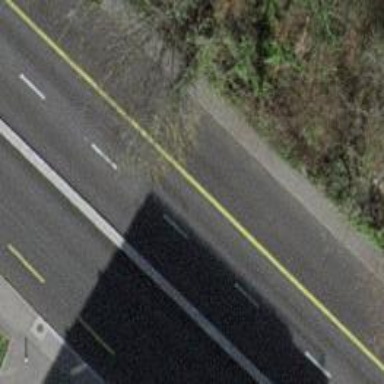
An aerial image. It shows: Asphalt road with primary highway designation and dedicated cycle lane on the left.